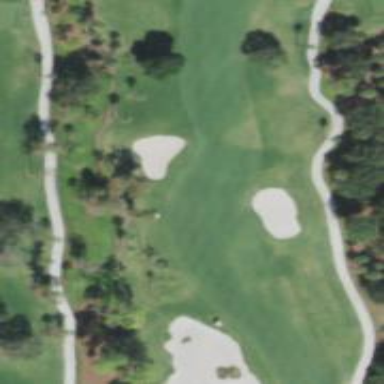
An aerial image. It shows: Grassy area designated as golf fairway.